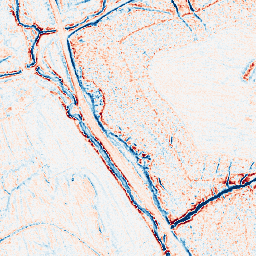
Category: edge_preserving
Decomposition family: anisotropic_diffusion
Decomposition parameters: iterations: 10
kappa: 30
gamma: 0.1
Upsampling method: area
Upsampling parameters: scale: 2
Upsampling scale: 2